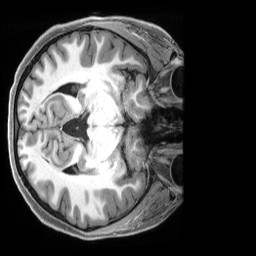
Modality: T1w
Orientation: axial
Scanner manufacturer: siemens
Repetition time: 2.5 s
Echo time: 0.00231 s